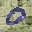
Label: 0